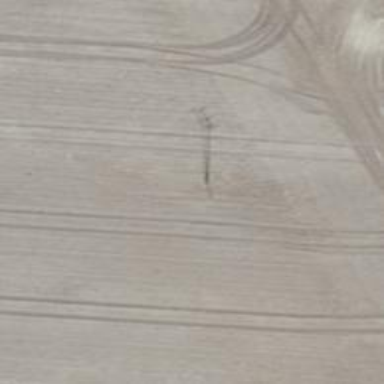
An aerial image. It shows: Minor power line.